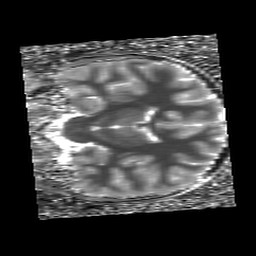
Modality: T1map
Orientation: coronal
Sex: female
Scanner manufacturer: siemens
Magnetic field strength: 3 T
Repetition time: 5 s
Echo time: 0.00355 s